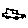
Label: car